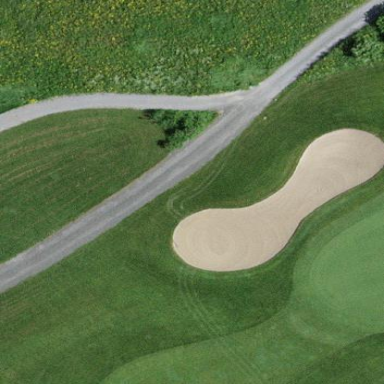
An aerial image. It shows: Golf bunker.